Question: In Java development on Windows there are two different transports that can be used while debugging.

What are the advantages of using Socket transport on the same computer where the app is running?
I know Socket can work on a remote computer. But I am trying to figure out if it makes a difference on my local dev box vs Shared memory?
Thank you.
I am using Intellij IDEA.
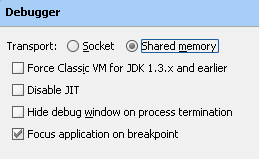
Answer: Shared memory will be faster :-)
The only advantage of sockets on same machine I can think of is that you have the same, universal debugging protocol, so when you deploy your app to a remote server the only visible change will be the ip.